Question: I have two objects base and weapon and I need to set rotate point of weapon to position of base.
'''
public Test(){
position1 = new Vector3(0,0,0);
baseModel = modelLoader.loadModel(Gdx.files.getFileHandle("data/models/tower/bases/base1.g3db", FileType.Internal));
base = new Base(baseModel, position1);
position2 = new Vector3(3,10,5);
weaponModel = modelLoader.loadModel(Gdx.files.getFileHandle("data/models/tower/weapons/weapon2.g3db", FileType.Internal));
weapon = new Weapon(weaponModel, position2);
}
'''
Here is update method
'''
public void update(float delta){
weapon.transform.rotate(0, 1, 0, 45*(delta/2));
base.transform.rotate(0, 1, 0, 45*(delta/2));
}
'''

Thank you for answer
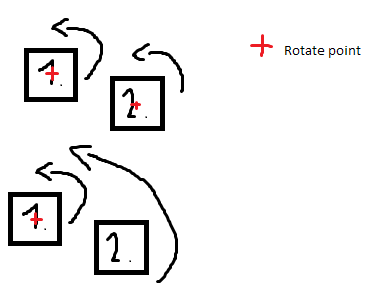
Answer: A rotation around a point is the same as translating to that point, rotating and then translating back.
So this process consists of 3 steps:
1. Translate to the rotationPoint, for example translate(3, 0, 0)
2. Rotate arround the center (which is now the rotationPoint), for example rotate(0,1,0, 45*delta)
3. Translate back (the translation is relative to the rotation), for example translate(-3, 0, 0);
In this case the code then looks like this:
'''
weapon.transform.translate(3, 0, 0).rotate(0,1,0, 45*delta).translate(-3, 0, 0);
'''